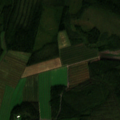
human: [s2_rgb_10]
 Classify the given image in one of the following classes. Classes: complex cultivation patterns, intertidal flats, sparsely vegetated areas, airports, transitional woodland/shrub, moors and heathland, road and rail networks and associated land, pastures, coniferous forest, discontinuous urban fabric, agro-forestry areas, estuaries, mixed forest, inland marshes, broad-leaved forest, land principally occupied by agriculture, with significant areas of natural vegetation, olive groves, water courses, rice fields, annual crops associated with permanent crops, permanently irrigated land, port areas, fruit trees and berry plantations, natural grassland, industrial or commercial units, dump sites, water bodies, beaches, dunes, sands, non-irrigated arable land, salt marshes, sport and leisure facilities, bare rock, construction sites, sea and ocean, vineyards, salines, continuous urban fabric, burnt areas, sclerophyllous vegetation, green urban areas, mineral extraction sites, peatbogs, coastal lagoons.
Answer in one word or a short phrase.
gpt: non-irrigated arable land, coniferous forest, mixed forest, transitional woodland/shrub